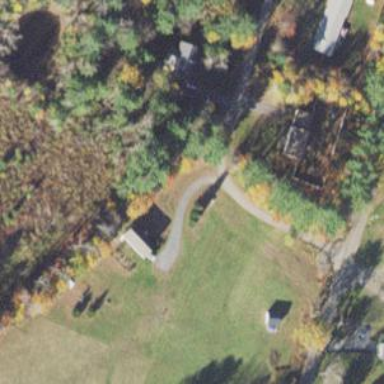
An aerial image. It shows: Driveway.